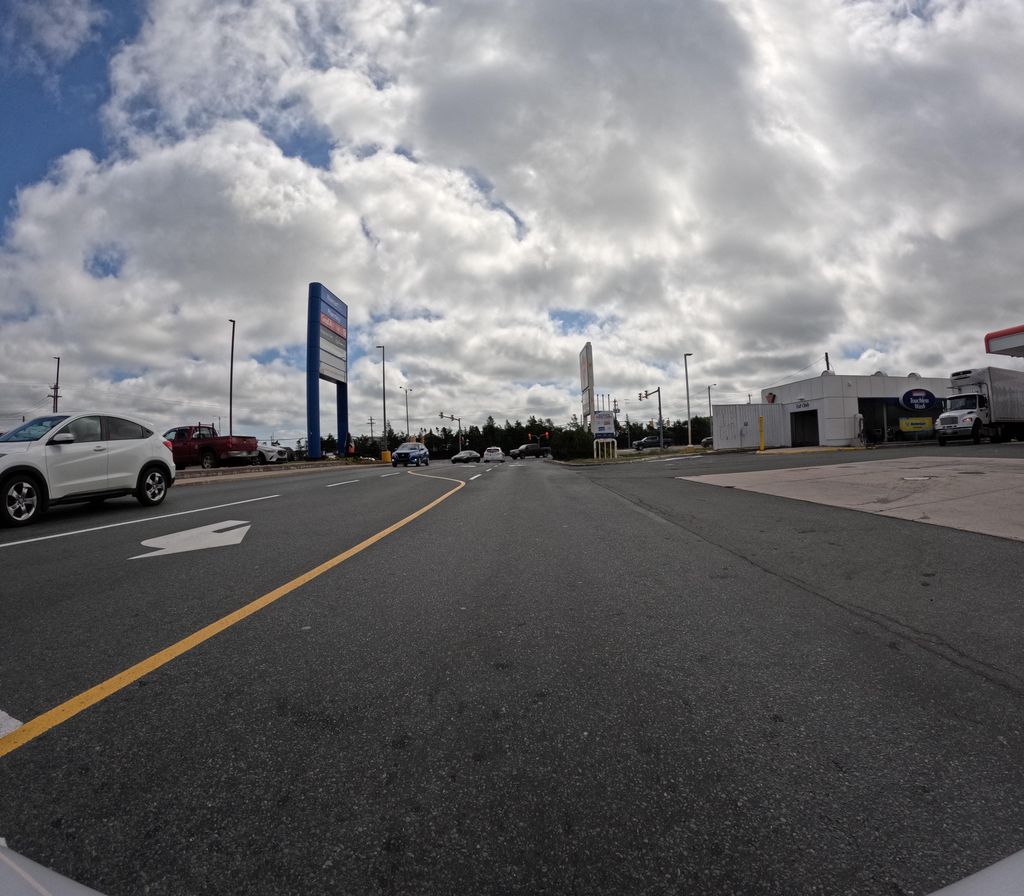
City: st_johns